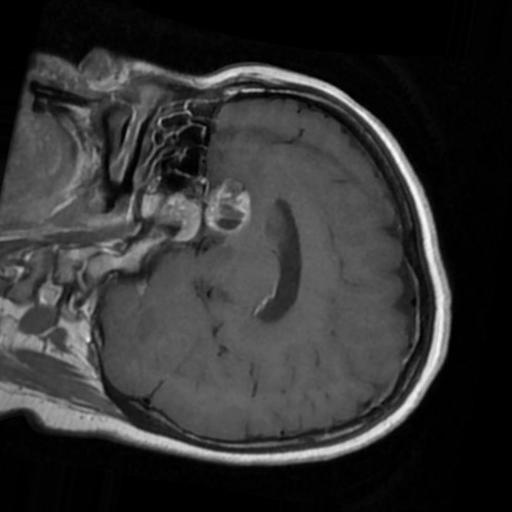
Label: brain_tumor